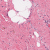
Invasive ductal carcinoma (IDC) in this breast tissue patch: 0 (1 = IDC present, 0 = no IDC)